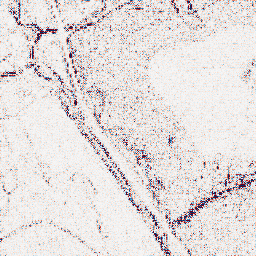
Category: wavelet
Decomposition family: wavelet_dwt
Decomposition parameters: wavelet: db2
level: 1
Upsampling method: sinc_blackman
Upsampling parameters: scale: 4
kernel_size: 16
Upsampling scale: 4